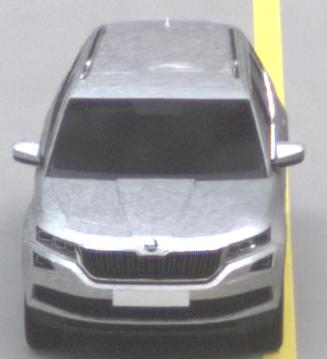
Make: Skoda
Model: Kodiaq 1.4 TSI
Detailed model: Kodiaq
Model produced from: 2017/03
Model produced until: 2018/05
Doors: 5
Color: white
Road condition: dry road
Daytime: sunrise or sunset
Contrast: medium contrast